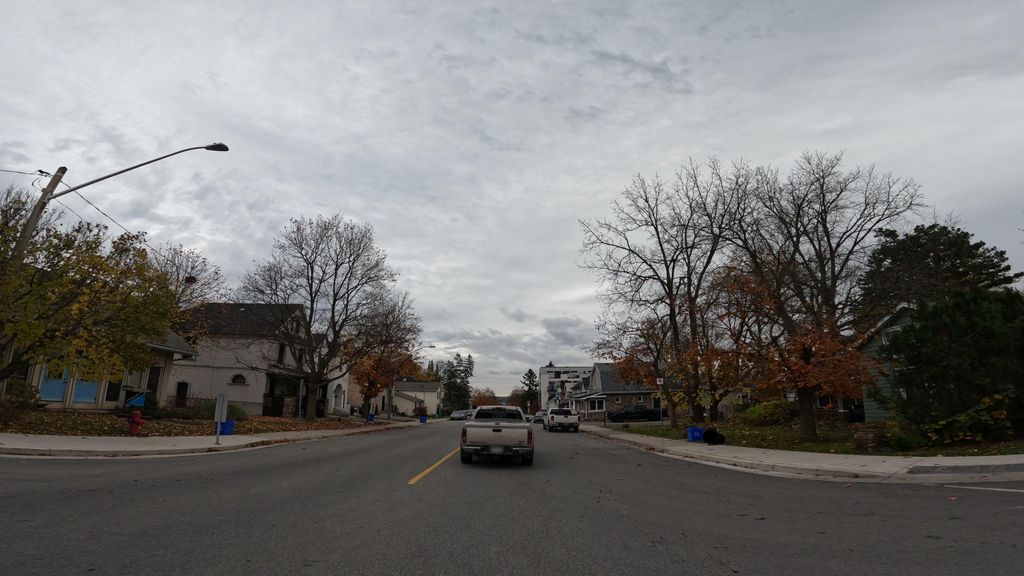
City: hamilton